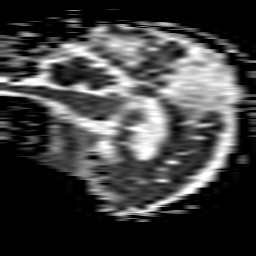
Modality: ADC
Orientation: sagittal
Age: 81
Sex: female
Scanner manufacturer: philips
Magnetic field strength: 1.5 T
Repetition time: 3.684 s
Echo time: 0.09411 s